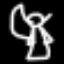
Label: angel